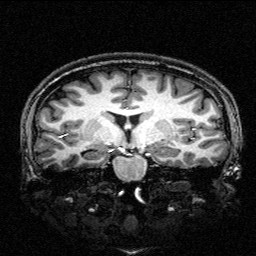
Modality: T1w
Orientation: sagittal
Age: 32
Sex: male